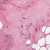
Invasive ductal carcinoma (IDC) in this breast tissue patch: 0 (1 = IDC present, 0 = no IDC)